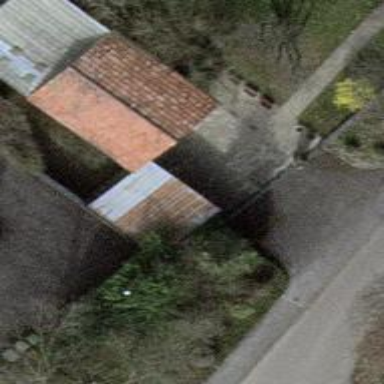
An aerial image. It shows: Garage.